В цилиндре под поршнем находится смесь воздуха и паров некоторой жидкости. Смесь изотермически сжимают. На рисунке представлена экспериментальная зависимость давления в сосуде от объёма в этом процессе.
Чему равны давление насыщенных паров жидкости $p_{н}$ при данной температуре и внутренняя энергия смеси при объёме цилиндра более $5~л$? Примечание. Считать воздух идеальным двухатомным газом, а пары жидкости - идеальным трёхатомным газом.
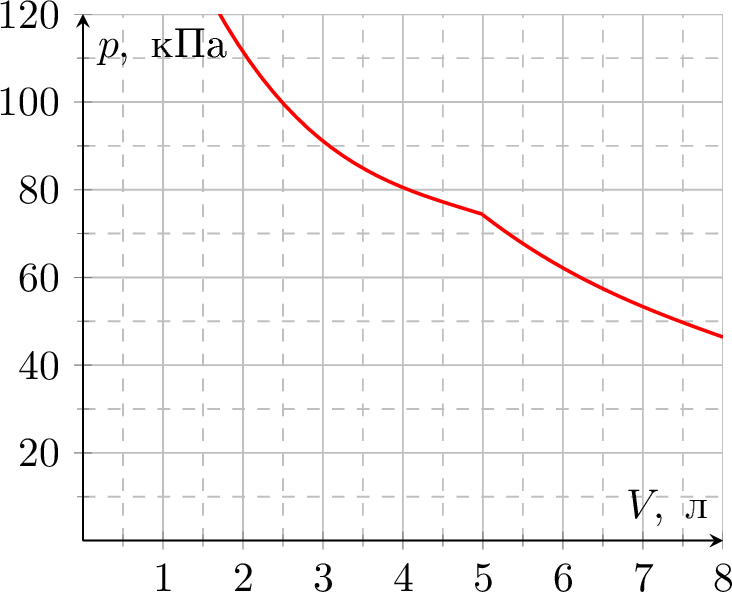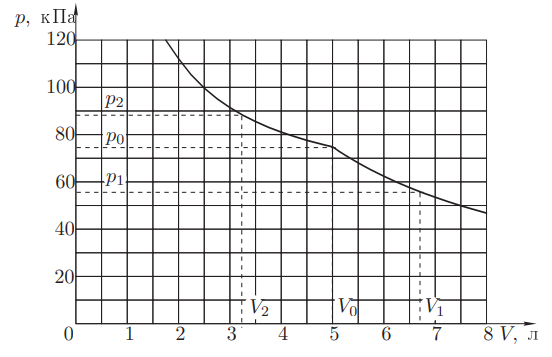
Решение: Пусть $T$ — температура, при которой проводится эксперимент, $\nu_{1}$ — количество молей воздуха, а $\nu_{2}$ — количество молей паров жидкости в сосуде. Очевидно, что насыщение пара наступает в точке излома изотермы (см. рисунок), соответствующий объем системы равен $V_{0}=5~л$.  Тогда при объемах системы $V_{1}>V_{0}$ и соответствующих значениях давления $p_{1}$ уравнение состояния имеет вид $$ p_{1} V_{1}=(\nu_{1}+\nu_{2}) R T. \quad (1) $$ Для объёмов $V_{2}$$ p_{2} V_{2}=p_{н} V_{2}+\nu_{1} R T. \quad (2) $$ Здесь $p_{н}$ — давление насыщенного пара жидкости. Изотермы $(1)$ и $(2)$ пересекаются в точке $(V_{0}, p_{0})$, следовательно, при $V=V_{0}$ имеем: $$ \nu_{2} R T=p_{н} V_{0}. \quad (3) $$ Подставляя $(2)$ и $(3)$ в $(1)$ и решая полученное уравнение относительно $p_{н}$, находим $$ p_{н}=\frac{p_{1} V_{1}-p_{2} V_{2}}{V_{0}-V_{2}} \approx 50~кПа \quad (4) $$ Следует заметить, что для получения более точного численного результата целесообразно с помощью графика на рисунке вычислить несколько произведений $p_{1} V_{1}$ для различных объемов $V_{1}>V_{0}$ и усреднить полученные значения. Аналогичным образом, вычисление окончательного результата с помощью выражения $(4)$ следует проводить для нескольких значений $V_{2}$ и соответствующих ему значений $p_{2}$. Внутренняя энергия смеси при $V>V_{0}$ равна $$ U=\frac{5}{2} \nu_{1} R T+3 \nu_{2} R T. $$ С учётом выражений $(3)$ и $(4)$ формула приобретает вид $$ U=\frac{5}{2} (p_{0}-p_{н}) V_{0}+3 p_{н} V_{0} \approx 1060~Дж. $$ $\textit{Примечание}$. При построении графика использовались численные значения: $T=300~K$, $\nu_{1}=0.05~молей$, $\nu_{2}=0.1~молей$, $p_{н}=50~кПа$.
Ответ: $$ p_{н}=\frac{p_{1} V_{1}-p_{2} V_{2}}{V_{0}-V_{2}} \approx 50~кПа. $$ $$ U=\frac{5}{2} (p_{0}-p_{н}) V_{0}+3 p_{н} V_{0} \approx 1060~Дж. $$
Темы:
T, Термодинамика, Всероссийские, Фазовый переход, Изопроцессы, Насыщенный пар